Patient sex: M
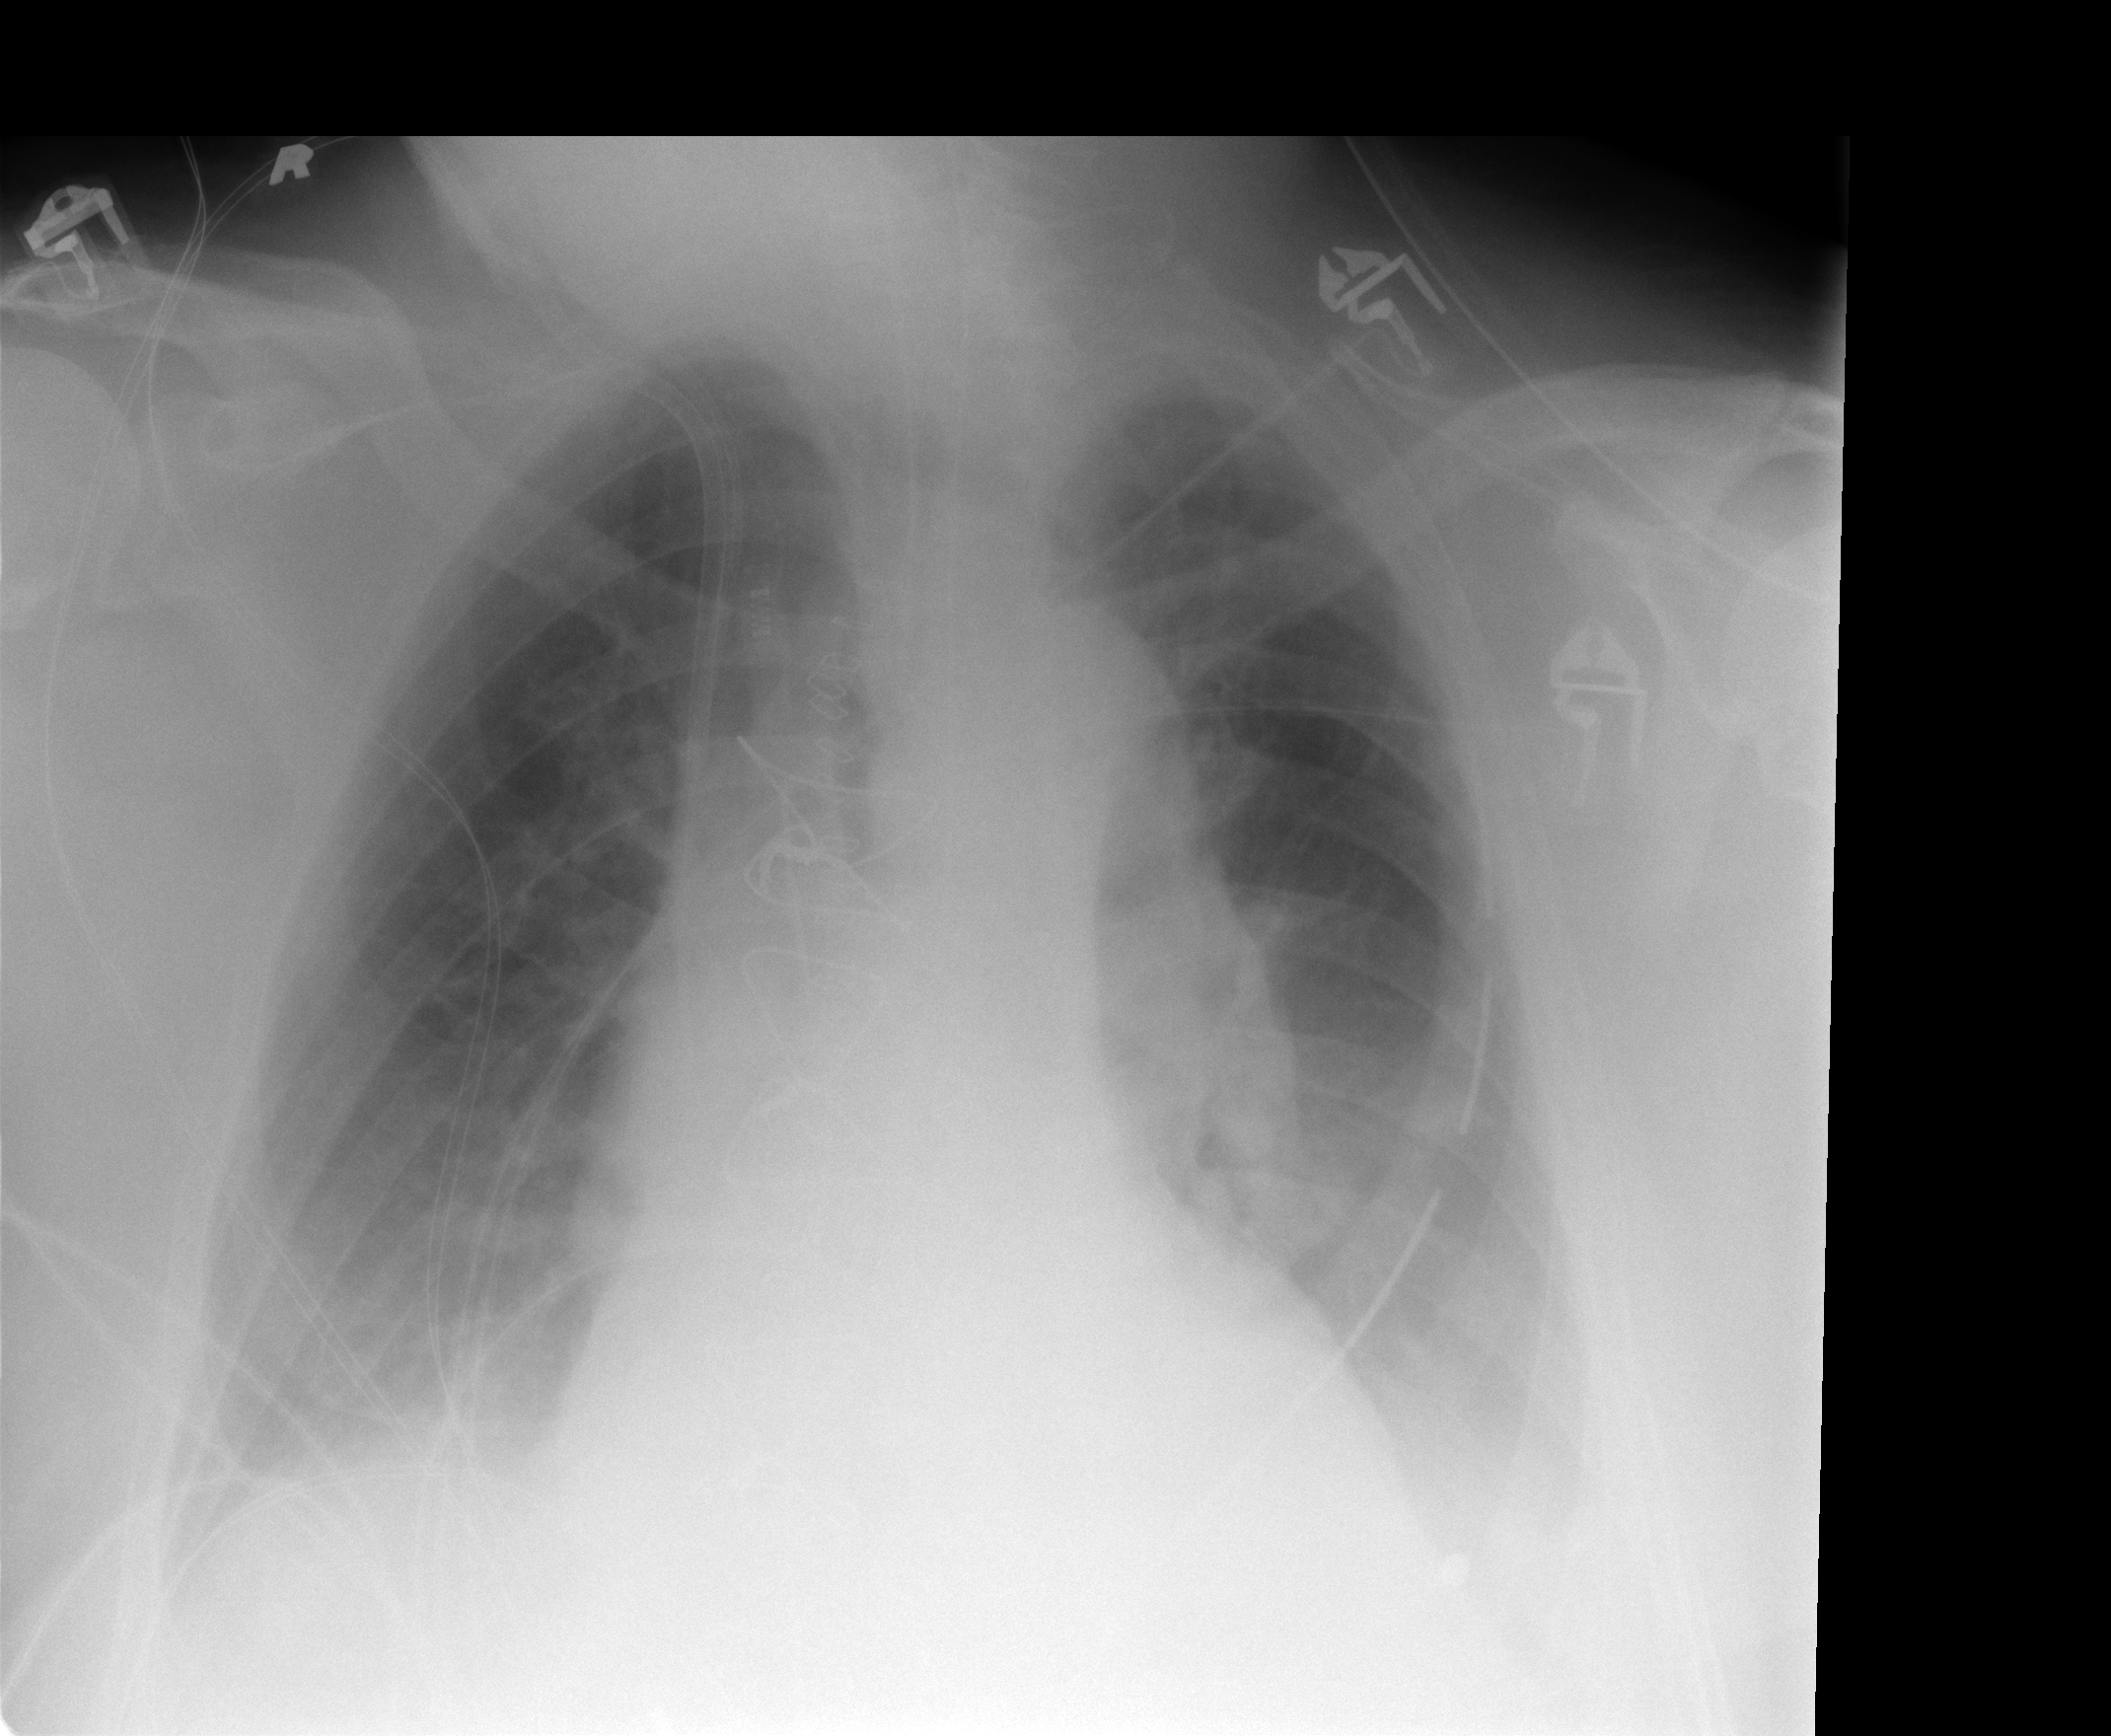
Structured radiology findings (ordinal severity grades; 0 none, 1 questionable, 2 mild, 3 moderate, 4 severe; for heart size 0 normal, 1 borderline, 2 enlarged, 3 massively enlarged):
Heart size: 1
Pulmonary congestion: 2
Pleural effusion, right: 2
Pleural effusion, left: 2
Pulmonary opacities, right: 0
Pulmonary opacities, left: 0
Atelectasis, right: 0
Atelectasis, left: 2